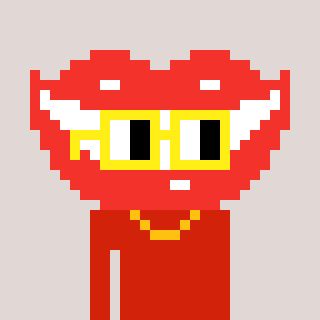
a pixel art character with square yellow glasses, a smile-shaped head and a red-colored body on a warm background